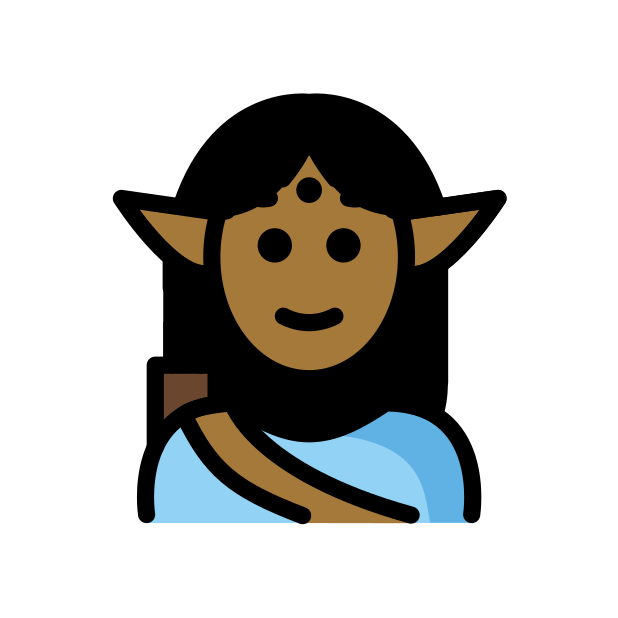
man elf: medium-dark skin tone